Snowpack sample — Buffalo Mountain, Silverthorne, Colorado, USA (1/25/25, 10:11 AM MST)
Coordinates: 39.6222, -106.1139
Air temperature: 22 °F
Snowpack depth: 110 cm
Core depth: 10 cm
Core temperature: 46.4 °F
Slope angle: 12°, slope face: 102°
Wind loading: high
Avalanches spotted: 0
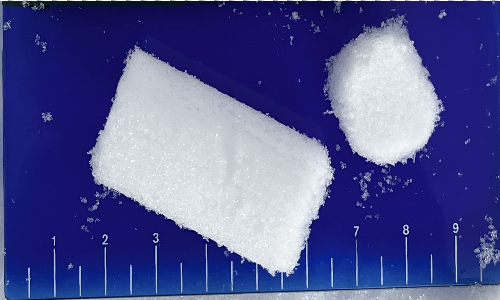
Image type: core
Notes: No avalanches nearby, collected on the outskirts of a fire break 15 meters from the treeline, on way to Buffalo and Red Mountain